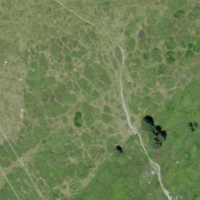
EUNIS habitat code: 23
Species observed at this site:
Rhododendron ferrugineum